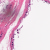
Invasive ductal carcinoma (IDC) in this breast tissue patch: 0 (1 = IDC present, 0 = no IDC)